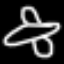
Label: airplane